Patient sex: F
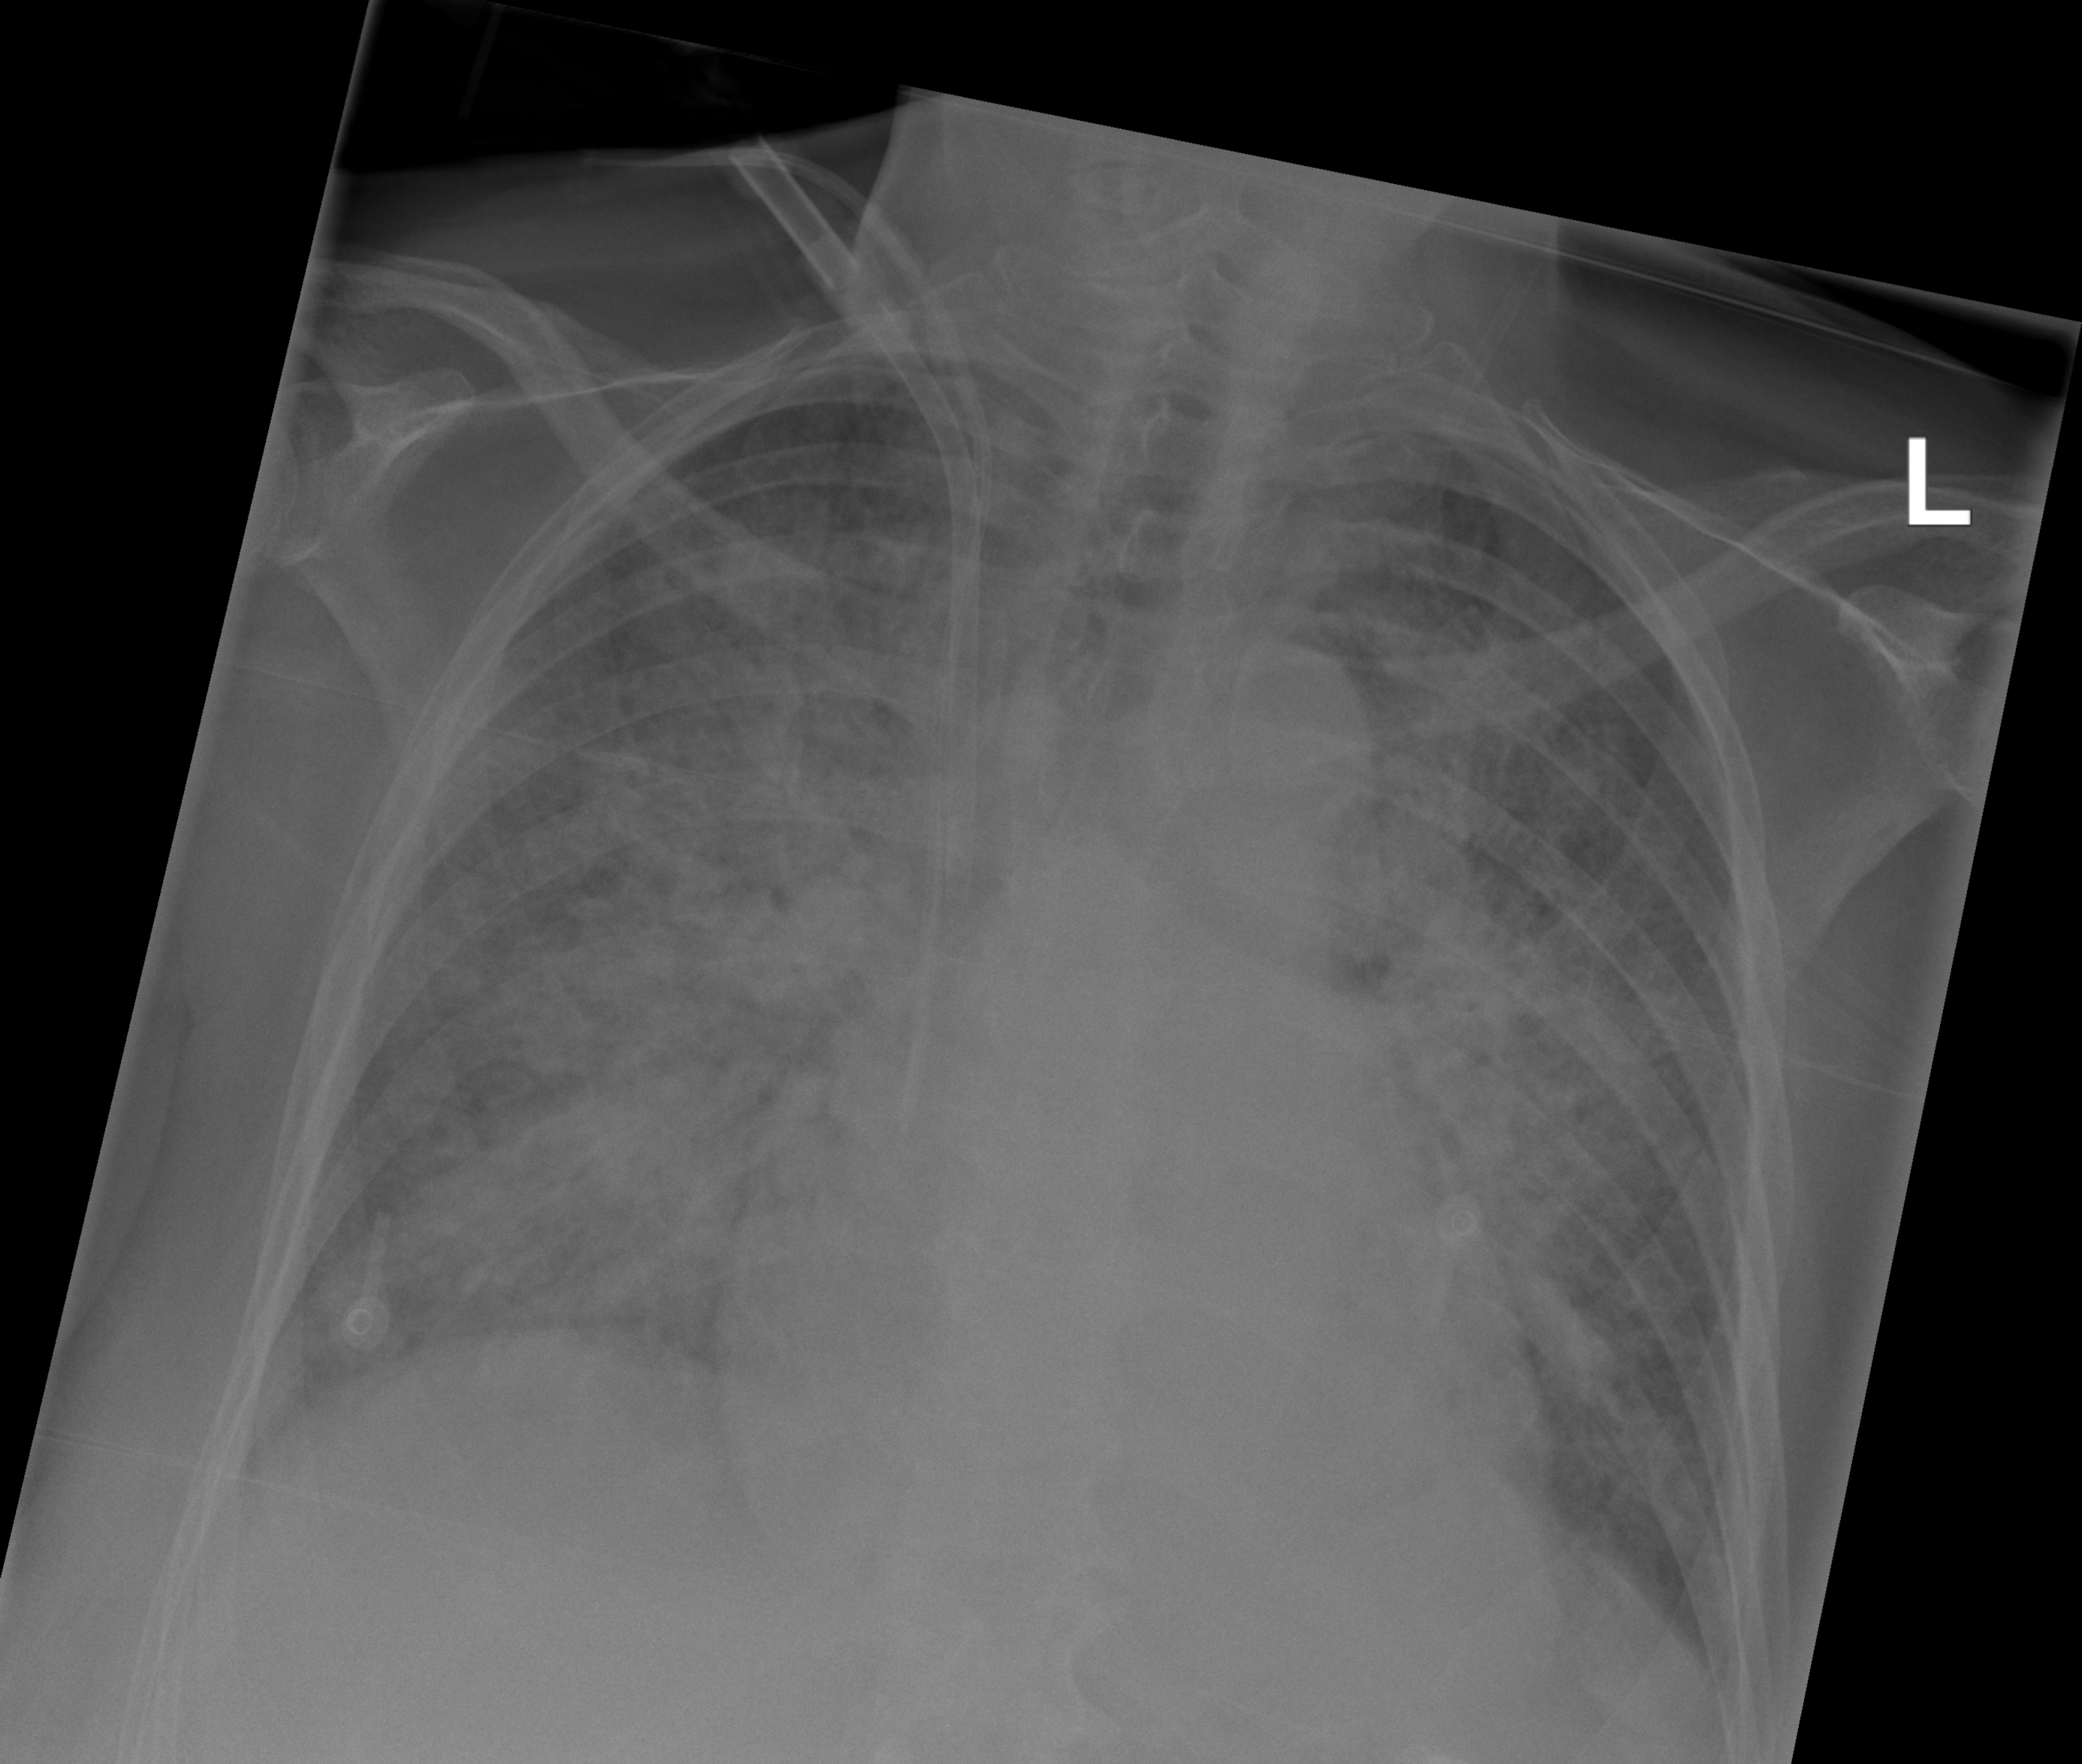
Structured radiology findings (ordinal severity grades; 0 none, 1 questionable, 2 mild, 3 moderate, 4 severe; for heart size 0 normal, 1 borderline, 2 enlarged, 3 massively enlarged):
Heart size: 1
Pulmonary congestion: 4
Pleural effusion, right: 2
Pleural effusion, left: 2
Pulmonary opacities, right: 4
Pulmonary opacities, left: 4
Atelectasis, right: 3
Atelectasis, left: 3